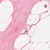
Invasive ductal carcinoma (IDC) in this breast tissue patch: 0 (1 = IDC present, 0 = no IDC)